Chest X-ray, PA view. Patient: 66 years old, sex F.
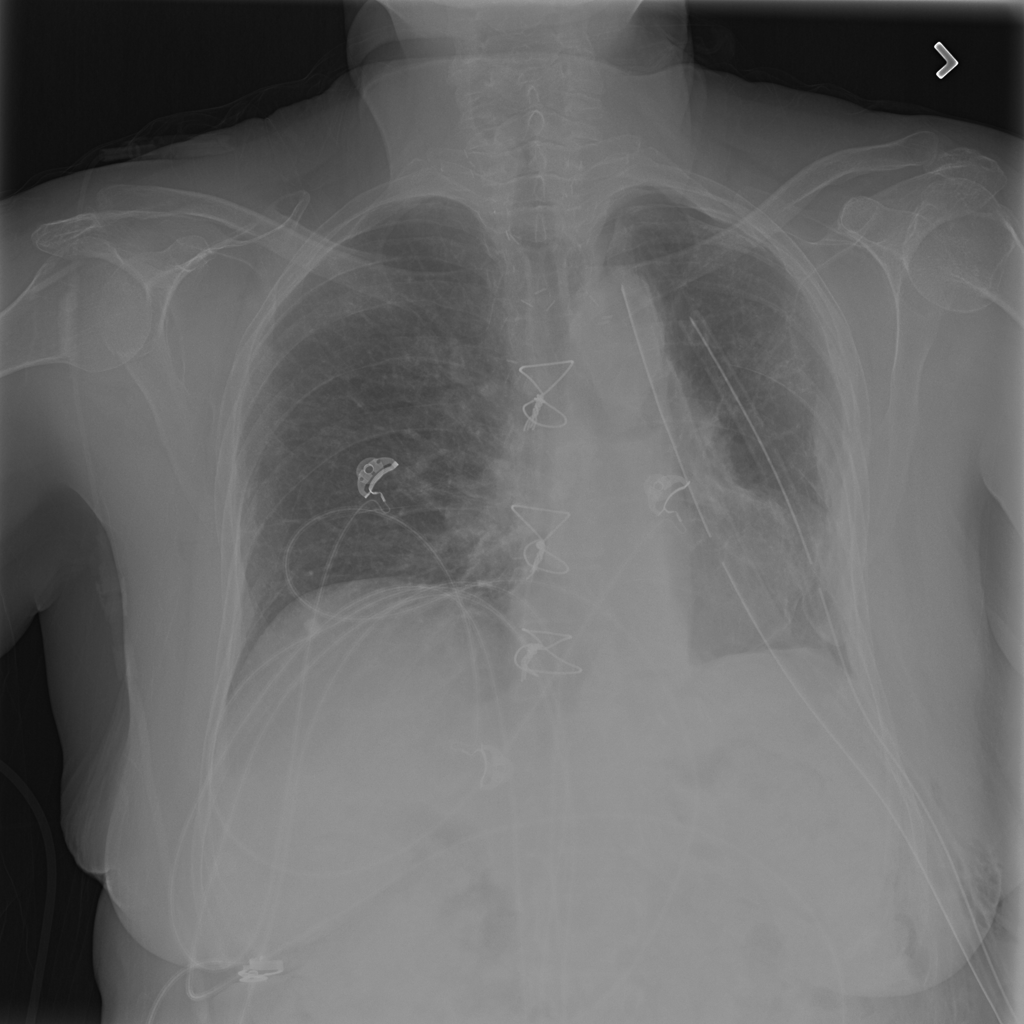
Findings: No Finding